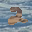
Label: 2